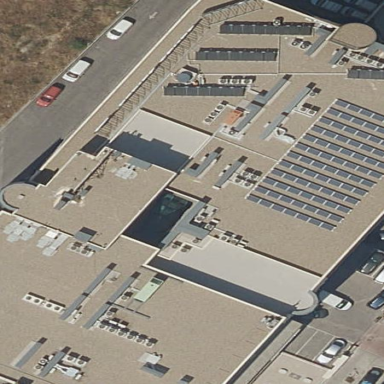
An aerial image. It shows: Office building.